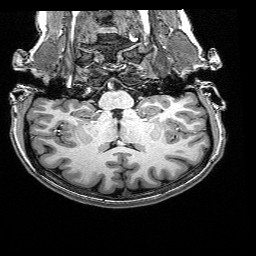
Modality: T1w
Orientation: sagittal